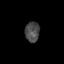
Tissue: skin
Cell type: Epithelial cells
Senescence score: 0.2762
Nuclear area (px): 290
Mean DAPI intensity: 73.114